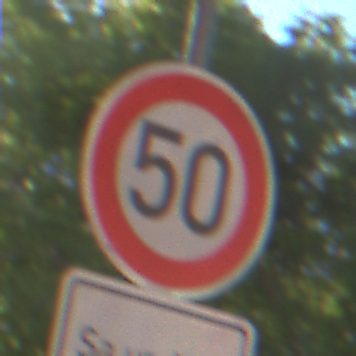
Verkehrszeichen: Geschwindigkeit50
Zusatzzeichen unten: ZeitangabenMitBeschraenkungAufWochentage8
Umgebung: Outdoor, Suburban
Tageszeit: MorningAfternoon
Wetter: PartlyCloudy
Licht: Natural
Jahreszeit: NotSpecified
Kontrast: HighContrast